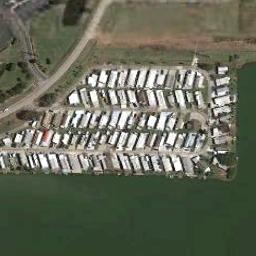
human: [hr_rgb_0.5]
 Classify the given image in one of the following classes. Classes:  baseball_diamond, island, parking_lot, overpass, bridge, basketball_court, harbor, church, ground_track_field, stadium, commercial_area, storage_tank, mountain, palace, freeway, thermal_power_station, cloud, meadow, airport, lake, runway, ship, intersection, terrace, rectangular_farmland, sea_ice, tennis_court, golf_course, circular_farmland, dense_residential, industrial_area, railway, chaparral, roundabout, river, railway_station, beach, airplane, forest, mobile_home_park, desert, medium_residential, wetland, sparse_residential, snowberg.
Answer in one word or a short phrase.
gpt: mobile_home_park